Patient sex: M
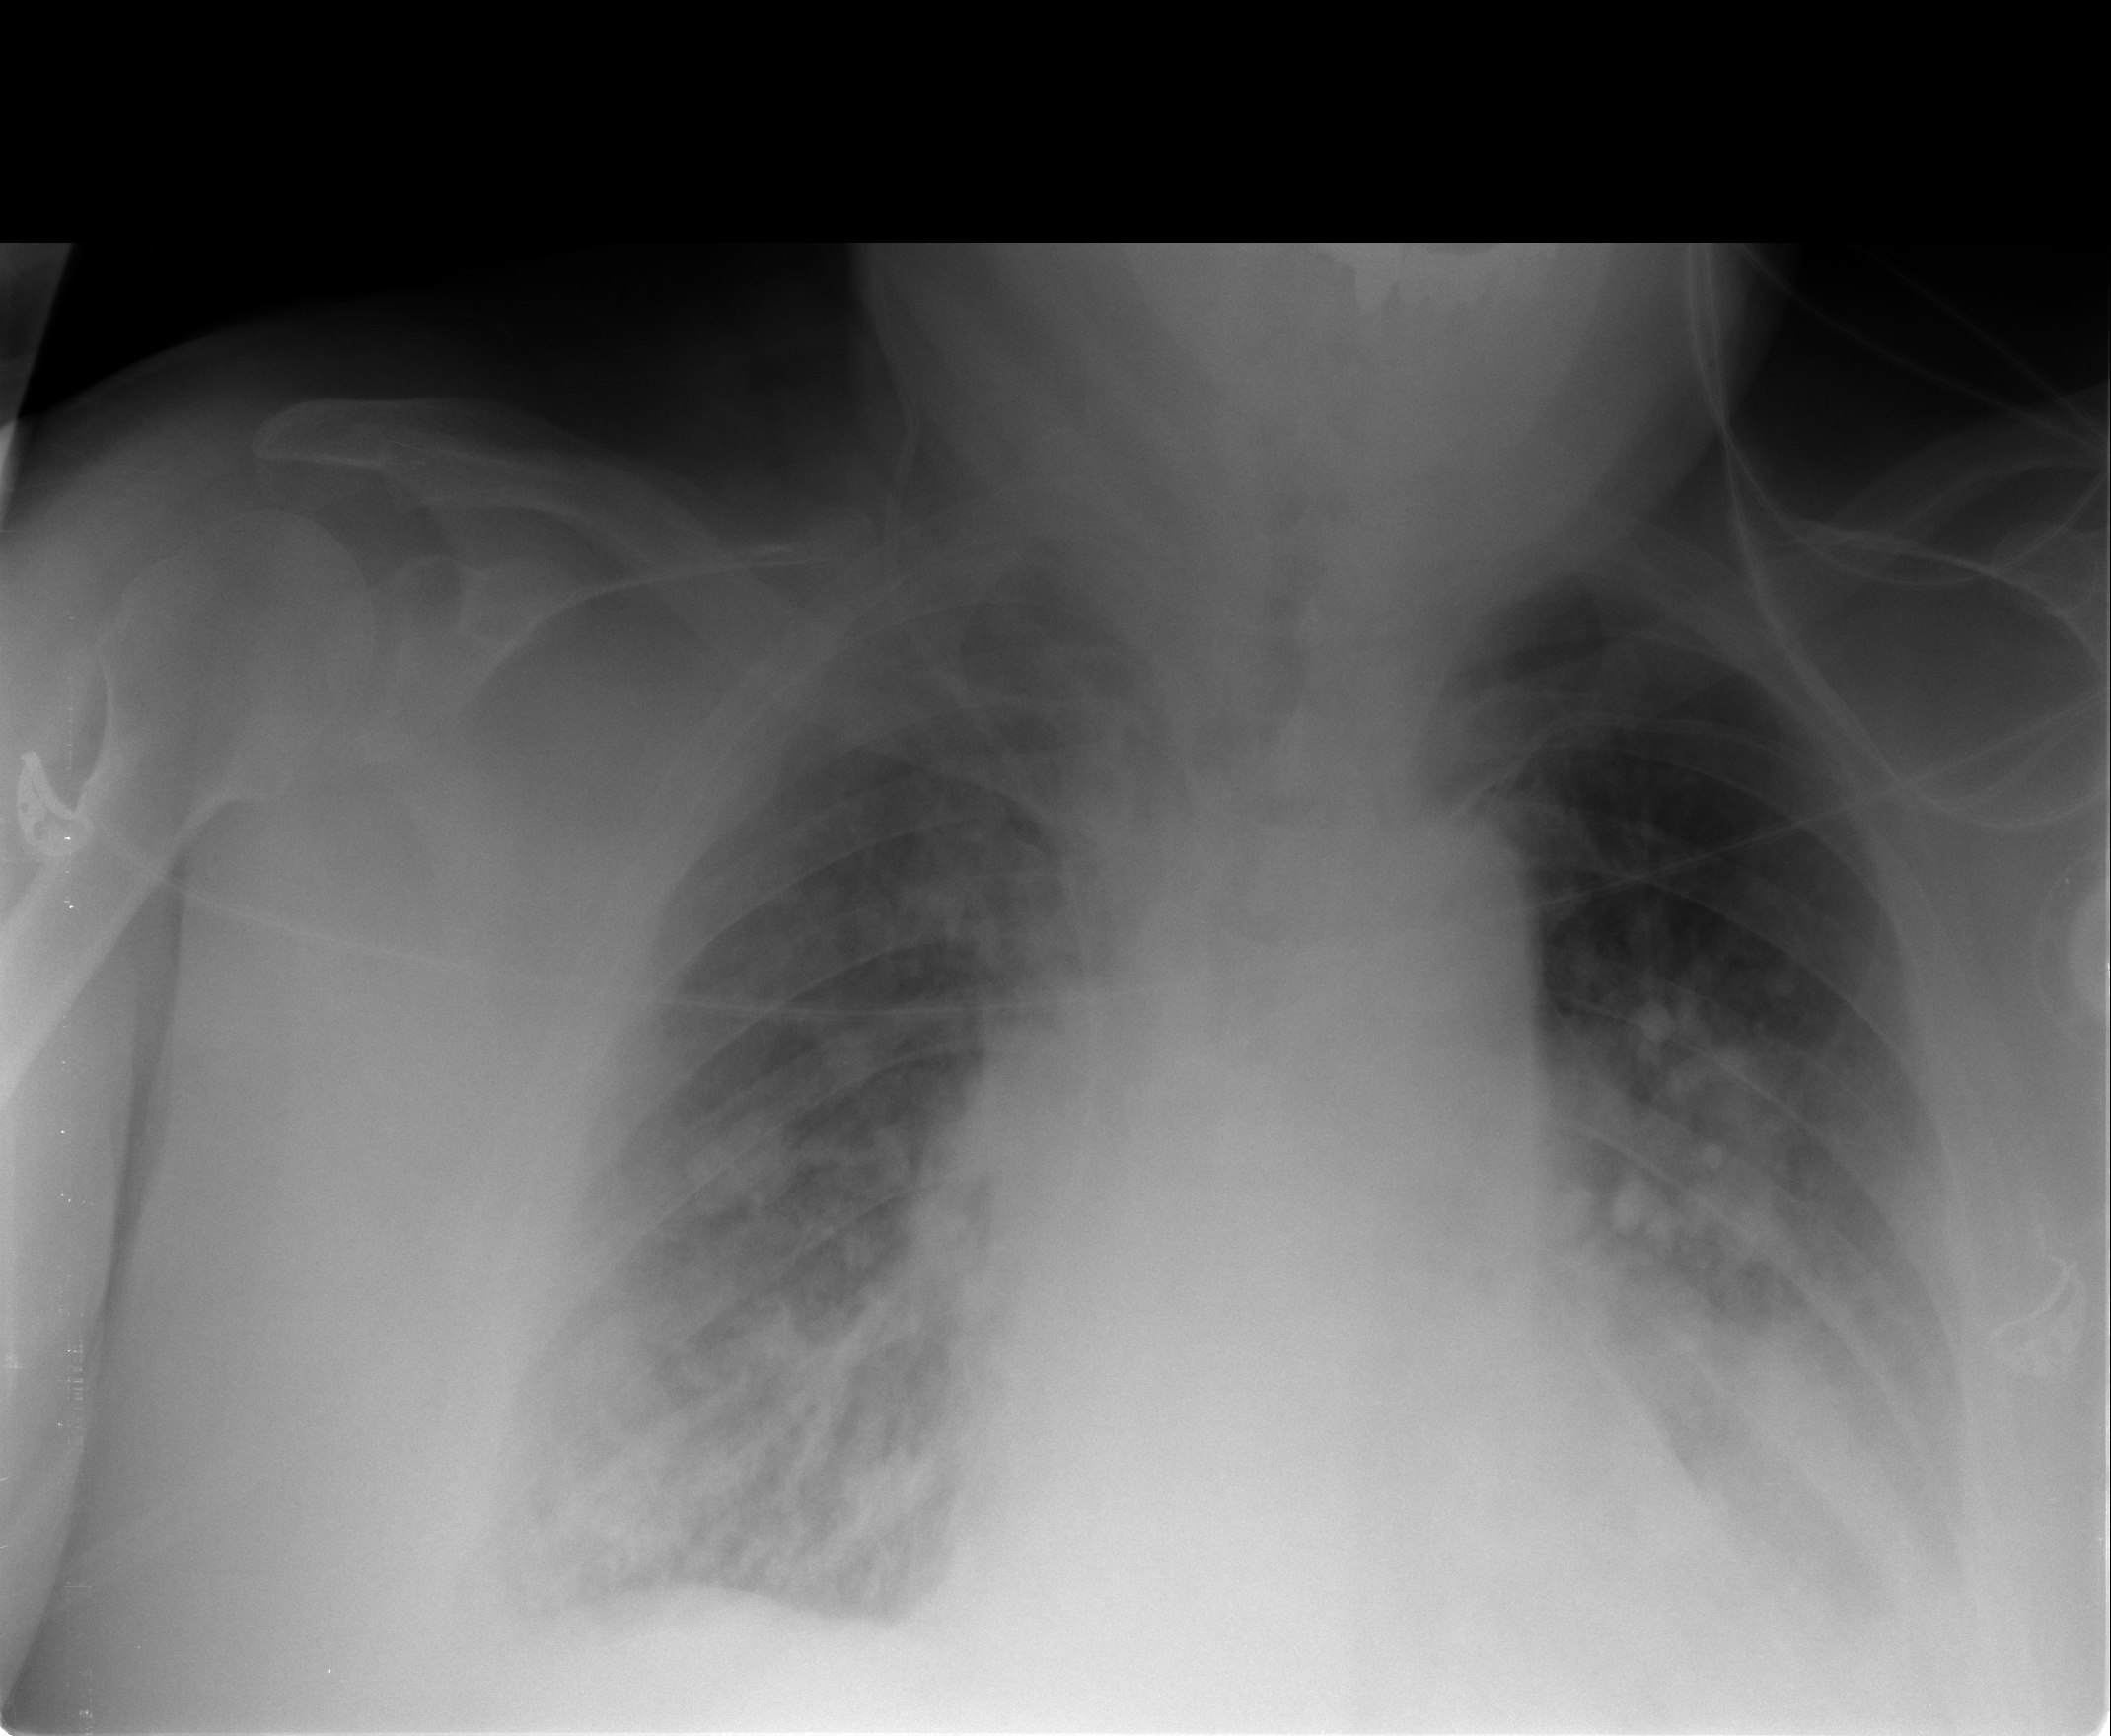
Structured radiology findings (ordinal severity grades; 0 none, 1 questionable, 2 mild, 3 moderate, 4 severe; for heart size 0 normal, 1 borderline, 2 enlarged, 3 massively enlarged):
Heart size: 2
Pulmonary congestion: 3
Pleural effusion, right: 2
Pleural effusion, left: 2
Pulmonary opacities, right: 2
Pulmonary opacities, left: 2
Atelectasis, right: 3
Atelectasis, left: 3